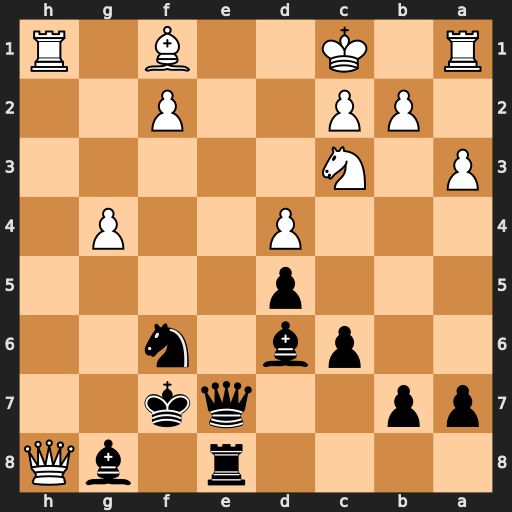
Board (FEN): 4r1bQ/pp2qk2/2pb1n2/3p4/3P2P1/P1N5/1PP2P2/R1K2B1R
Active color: b
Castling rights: -
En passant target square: -
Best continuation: Qe1+ Nd1 Bf4+ Kb1 Qxd1+